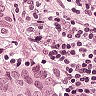
Metastatic tissue present: yes